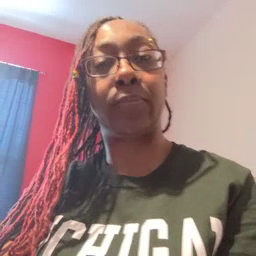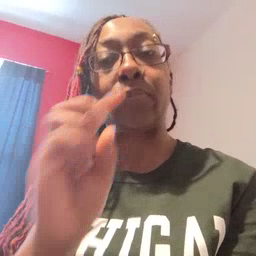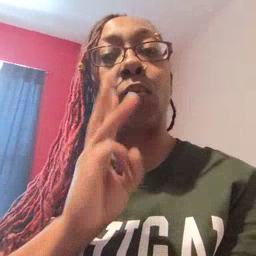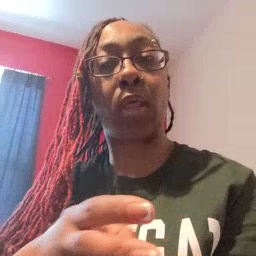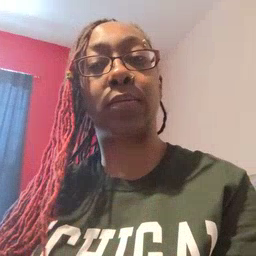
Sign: will